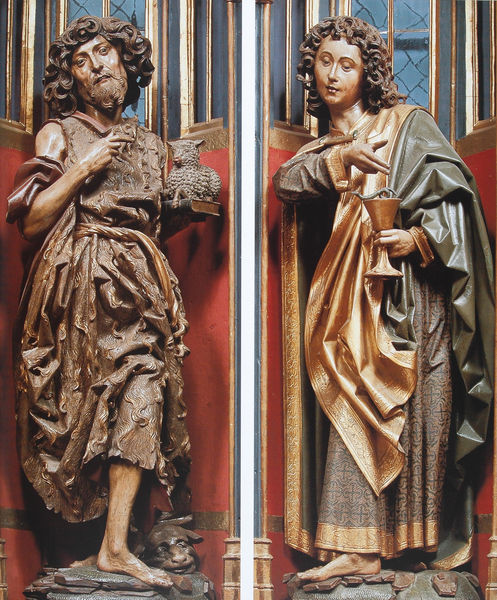
Titel: Hochaltar, Mittelschrein, Johannes d.T. und Johannes Ev.
Künstler: Meister des Lautenbacher Hochaltares
Standort: Lautenbach im Renchtal
Institution: St. Mariä Krönung
Schlagwörter: blau, hand, mann, nackt, umhang, gelb, grün, braun, finger, frau, grau, haar, holz, kleid, männer, blick, hund, rot, tier, alt, bart, gesichter, jung, arm, barock, bibel, falten, johannes, sockel, stehen, steine, täufer, gesten, hände, kirche, figur, gewand, gold, haare, kelch, mantel, reich, tücher, gewänder, paar, locke, locken, skulptur, statue, fell, füße, zwei, farben, fels, figuren, robe, gesenkt, bronze, faltenwurf, plastik, podest, verträumt, zeigen, bemalt, foto, fotografie, becher, barfuss, nische, lamm, schaf, lumpen, buch, fuss, fus, schlange, altar, schnitzerei, verführung, skulpturen, statuen, gotisch, religiös, segnung, heiliger, heilige, abendmahl, gefasst, heilig, eule, tunika, hirte, sakral, tierkopf, geschnitzt, schnitzwerk, multscher, johannes der täufer, schnitzkunst, heiligenfiguren, lamm gottes, evangelist, attribute, riemenschneider, holzschnitzerei, gift, heeres gewand, hohannes, holzschnitzkunst, johannes der evangelist, hinweisen, entzückung, lan, mann und frau, bächer, skuöptur